A spectrogram of one vibration snapshot from a rotating-machine test bench is shown (time on one axis, frequency on the other). Based on the visible evidence, which rotor condition applies: normal, misalignment, unbalance, looseness?
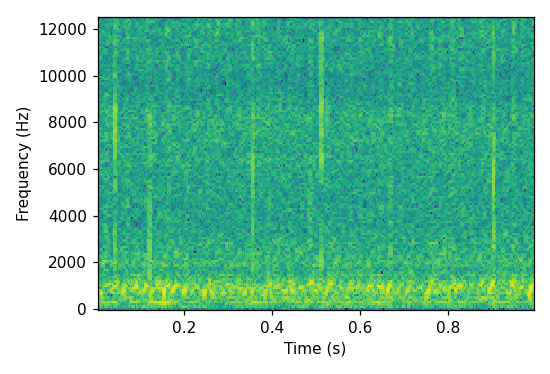
Answer: misalignment